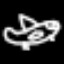
Label: airplane